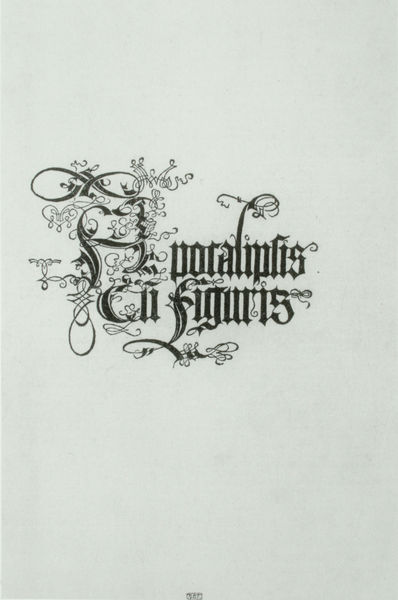
Titel: Apocalipsis cum figuris (Titel der lateinischen Ausgabe der "Apokalypse")
Künstler: Albrecht Dürer
Institution: (Seriendruck)
Schlagwörter: feder, weiß, blumen, geschwungen, grau, schwarz, skizze, muster, ornament, schleife, alt, bibel, figur, blatt, gotik, ranken, schrift, papier, zwei, linien, ich seh nix, figuren, dekoration, inschrift, dekor, floral, ornamente, verzierung, foto, fotografie, name, tusche, buch, druck, schwarz-weiss, initialen, stich, titel, seite, illustration, text, buchstabe, buchstaben, initiale, überschrift, titelblatt, worte, hallo, kopie, tinte, buchdruck, buchseite, buchtitel, einband, girlanden, photo, senkrecht, verziert, vorderseite, zierschrift, schnörkel, chwarz, gotisch, apokalypse, dürer, graus, fraktur, dekorativ, verziehrt, verzierungen, typografie, typographie, lettern, druch, symbole, verziehrung, latein, lateinisch, prachtvoll, kalligraphie, schönschrift, initial, buchmalerei, druckschrift, eite, majuskel, inkunabel, majuskeln, minuskeln, kalligrafie, ornamnete, versalien, ex libris, verschnörkelt, antiqua, apocalipsis, apokalipsis, breitzugfeder, doppelstrich, figurenbuch, figuris, kaptel, kunstschrift, lineatur, now, serifen, verzierte initialen, zugfeder, kunstdruck, figures, dekaration, apokalypsis figuris